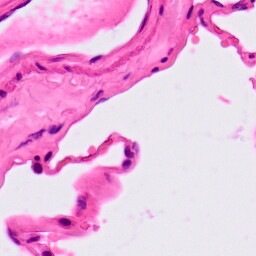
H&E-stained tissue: Lung